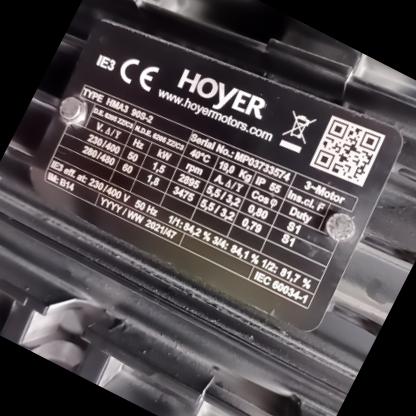
Klasa: tabliczka-znamionowa